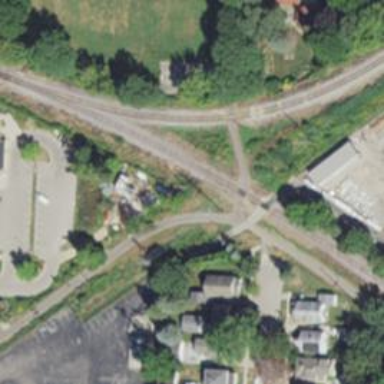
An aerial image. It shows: Crossing for the railway.